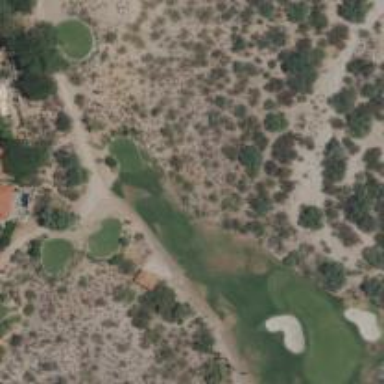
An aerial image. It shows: Golf hole.